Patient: sex M, age 52
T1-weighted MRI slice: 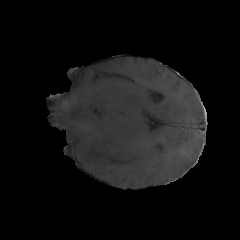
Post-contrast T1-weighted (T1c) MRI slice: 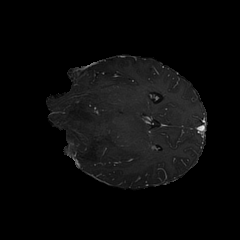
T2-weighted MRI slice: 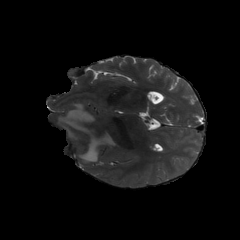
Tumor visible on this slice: yes
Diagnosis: Glioblastoma, IDH-wildtype
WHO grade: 4